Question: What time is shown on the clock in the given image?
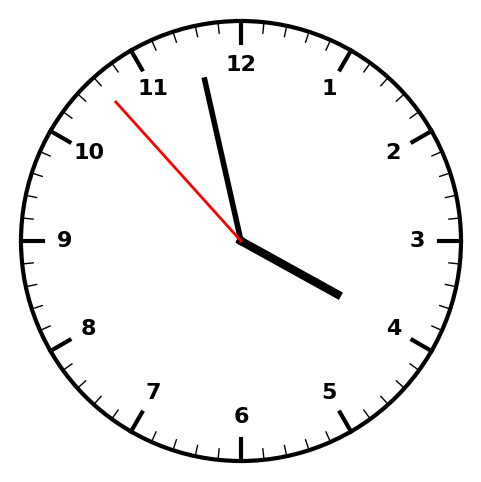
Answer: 03:57:53